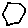
Label: hexagon